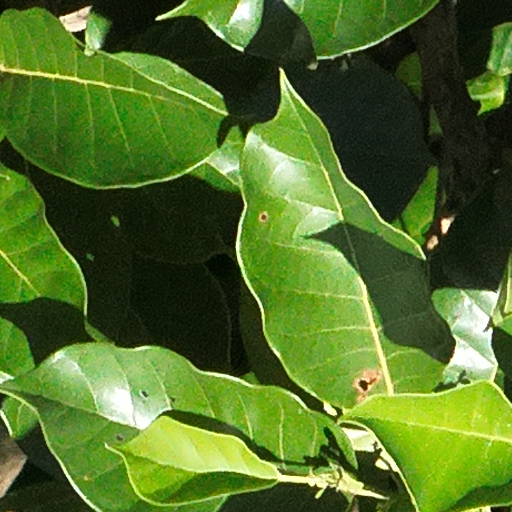
Species: Hieronyma alchorneoides
GBIF accepted scientific name: Hieronyma alchorneoides
Crown area (m\u00b2): 441.561